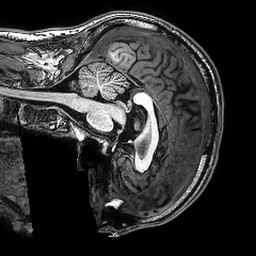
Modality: T1w
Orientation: sagittal
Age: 31
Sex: male
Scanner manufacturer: philips
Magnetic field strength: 3 T
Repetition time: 0.008199 s
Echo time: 0.003767 s